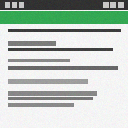
Screen state: on